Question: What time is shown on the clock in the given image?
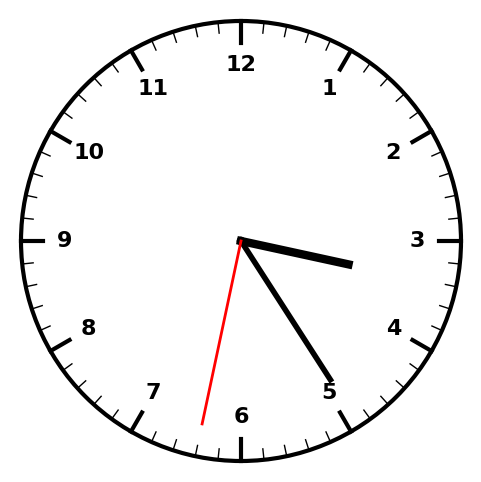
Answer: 03:24:32